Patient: sex F, age 70
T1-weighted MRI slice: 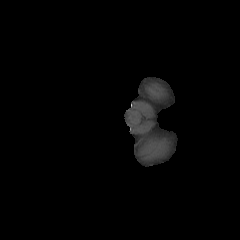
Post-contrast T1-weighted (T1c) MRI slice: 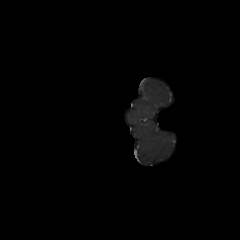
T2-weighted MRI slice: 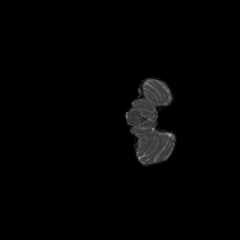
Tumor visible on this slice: no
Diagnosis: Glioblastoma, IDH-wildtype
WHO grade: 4